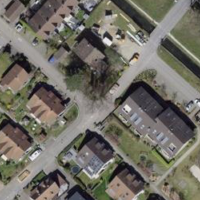
EUNIS habitat code: 54
Species observed at this site:
Oenothera glazioviana